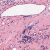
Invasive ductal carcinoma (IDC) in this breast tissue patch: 0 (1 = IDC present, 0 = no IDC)